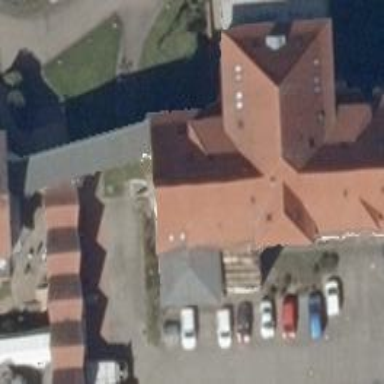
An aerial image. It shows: Nursing home.